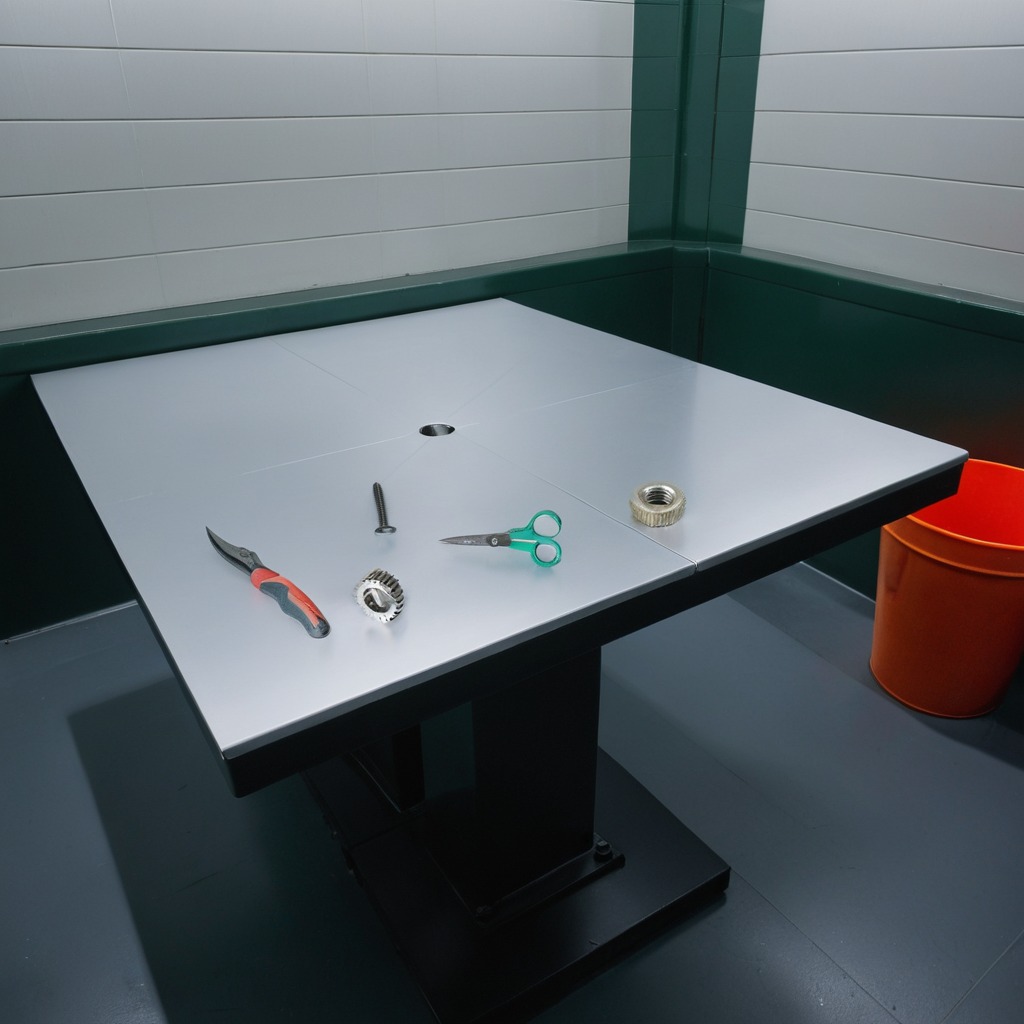
A steel gear with teeth, a utility knife, a metal machine screw, a pair of scissors, and a metal nut are lying on the table in the railway signal maintenance room.